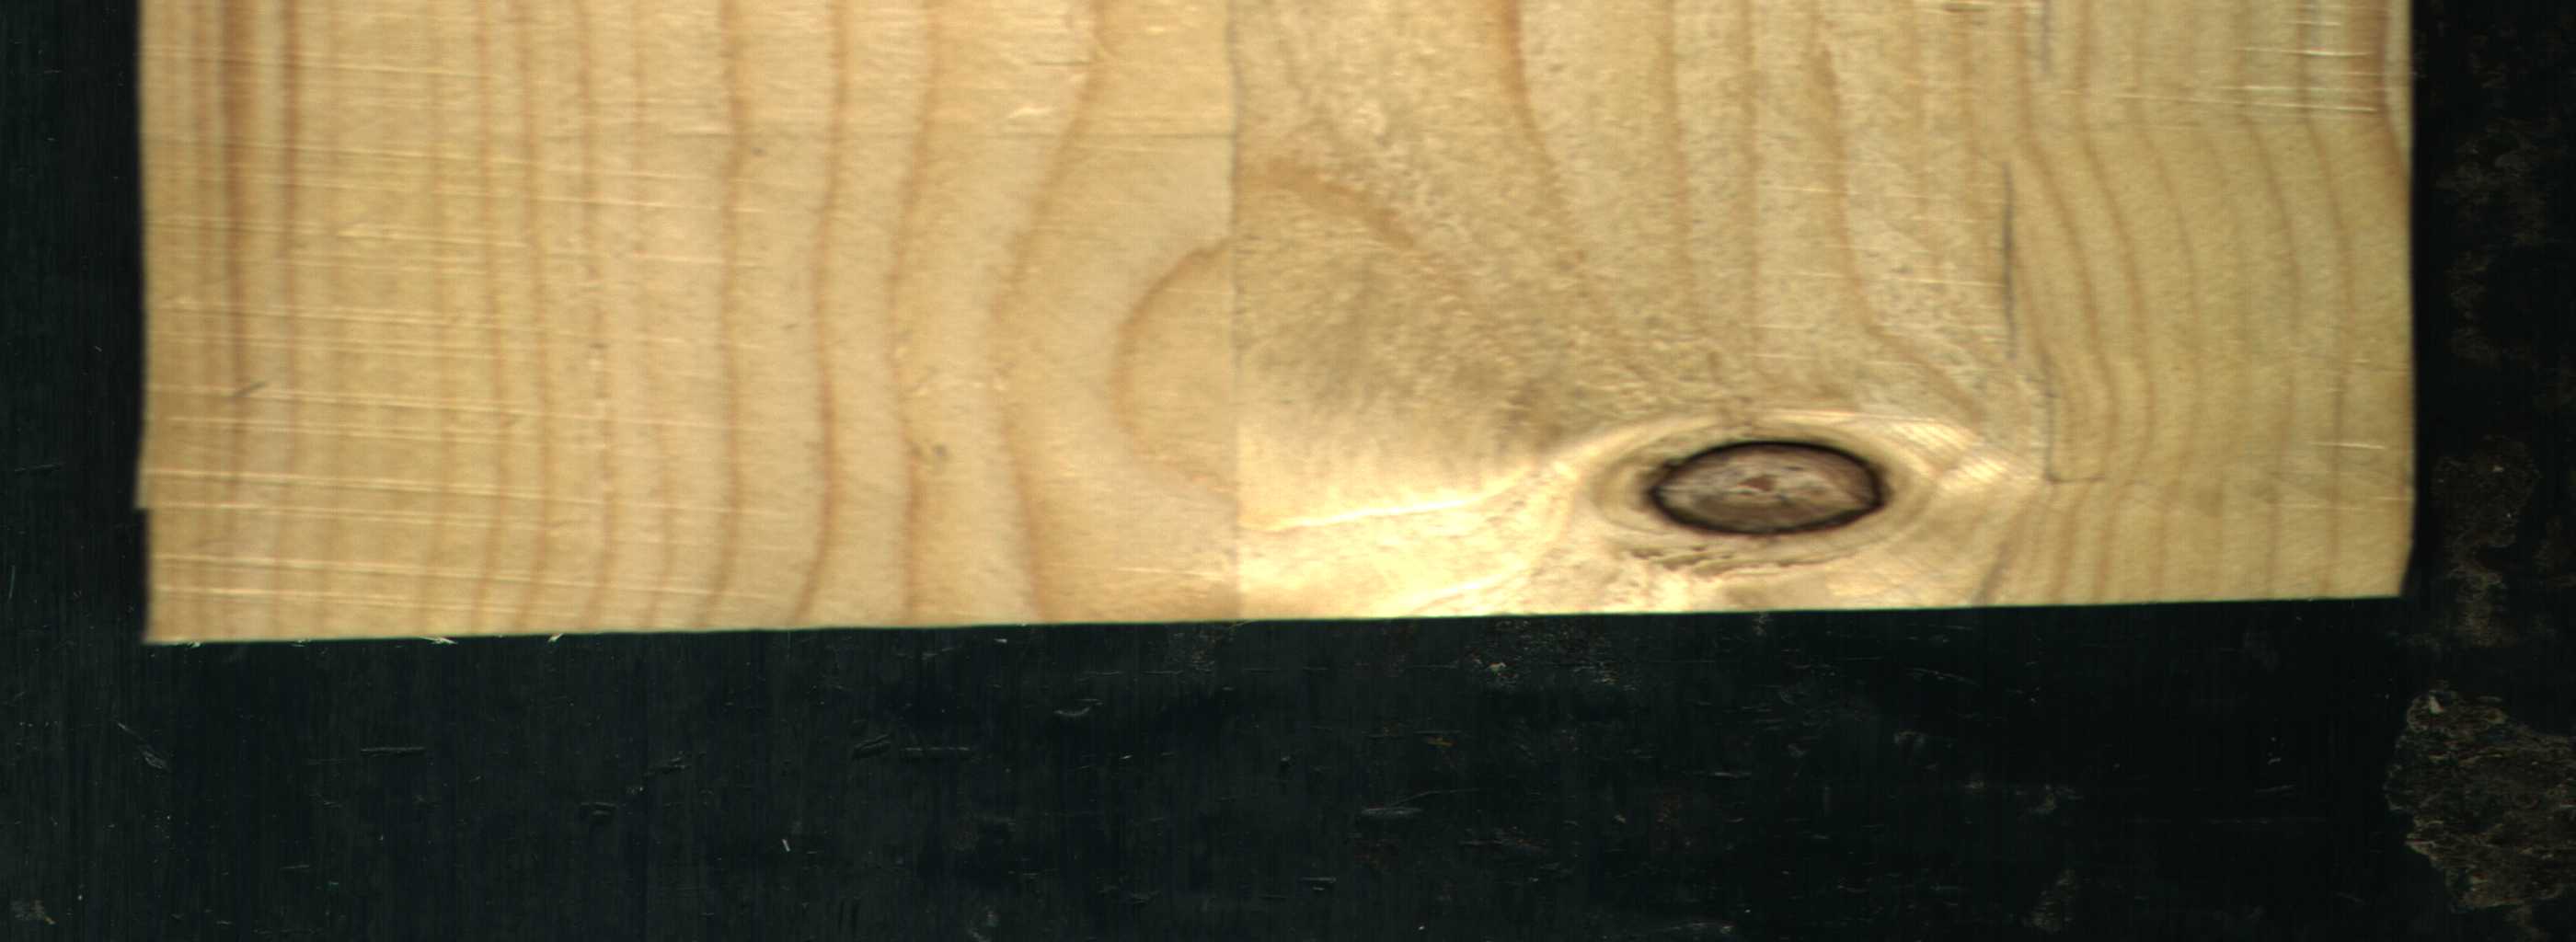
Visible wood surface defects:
Dead_Knot